Aerial crown-view tile of a tropical tree (Barro Colorado Island, Panama), acquired 20241216:
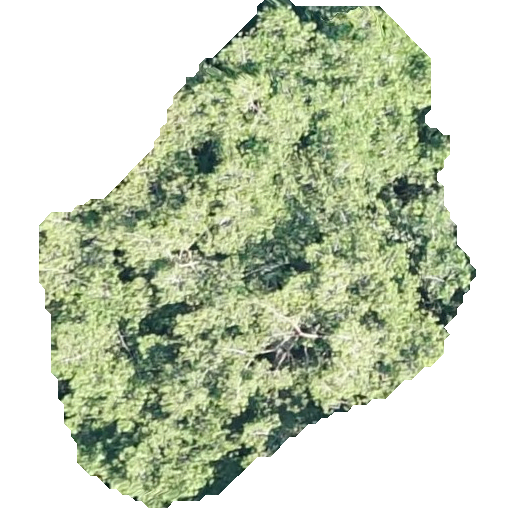
Species: Virola fosteri
GBIF accepted scientific name: Virola fosteri
Crown area: 211.337 m²